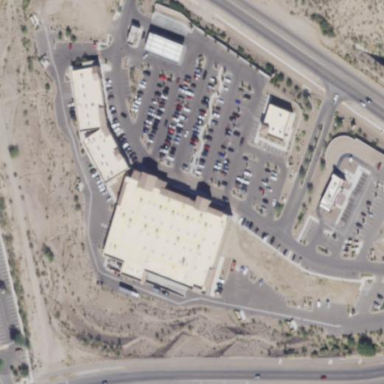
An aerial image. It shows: Retail building.